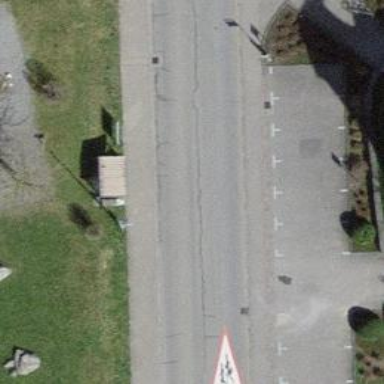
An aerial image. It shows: Public transport stop position.